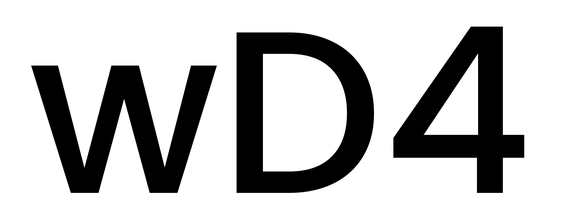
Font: Poppins-Medium